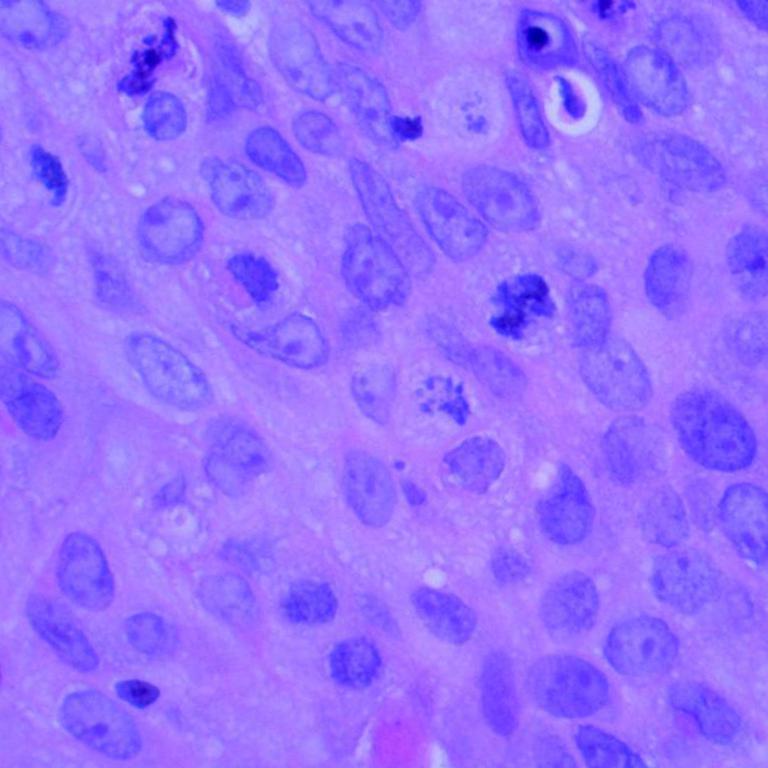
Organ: lung
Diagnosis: squamous carcinomas